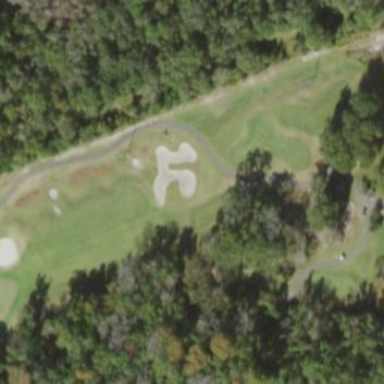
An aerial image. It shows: Scenic golf fairway.